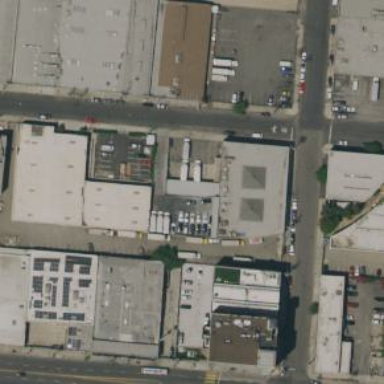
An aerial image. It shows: Warehouse building.